Question: This is an output of my json data.
'''
[["Period","SOC","Control Signal","Charge/discharge"],
["00:00:00",60,0.01,0.01],
["00:01:00",58,0.01,0.01],
["00:02:00",56,0.01,0.01],
["00:03:00",55,0,0],
["00:04:00",54,0,0],
["00:05:00",53,-0.01,-0.01],
["00:30:00",53,-0.01,-0.01]]
'''
I'm passing this data...
'''
var table="holds my json data";
google.load("visualization", "1", {packages:["corechart"]});
google.setOnLoadCallback(drawChart);
function drawChart() {
var obj = jQuery.parseJSON(table);
var data = google.visualization.arrayToDataTable(obj)
var options = {
title: 'Charge Discharge Management',
curveType: 'function',
series: {0: {targetAxisIndex:0},
1:{targetAxisIndex:1},
},
'hAxis':{textPosition: 'none'}
};
var chart = new google.visualization.LineChart(document.getElementById('chart_div'));
chart.draw(data, options);
}
'''

As we can see in the image time difference between each time on h-axis is "1 minutes" but at the last it is "5"-"30" ....how to make it linear??
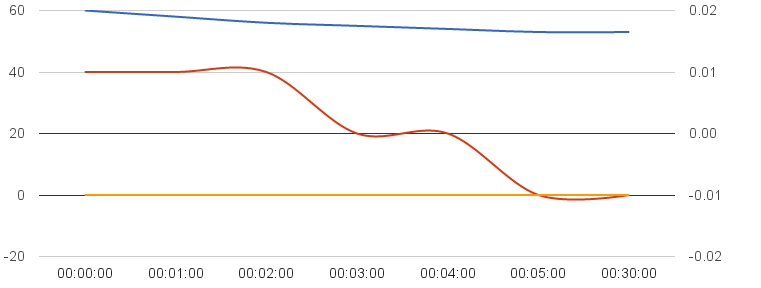
Answer: I have used the "timeofday" datatype to show what you want. I have tried and was able to do in this way.
<URL>
If link is not working please use this code:
'''
<html>
<head>
<script src="//code.jquery.com/jquery-1.11.0.min.js"></script>
<script type="text/javascript" src="https://www.google.com/jsapi"></script>
<script type="text/javascript">
// Load the Visualization API and the piechart package.
google.load('visualization', '1.0', {'packages':['corechart']});
// Set a callback to run when the Google Visualization API is loaded.
google.setOnLoadCallback(drawChart);
function drawChart() {
var data = [["00:00:00",60,0.01,0.01],
["00:01:00",58,0.01,0.01],
["00:02:00",56,0.01,0.01],
["00:03:00",55,0,0],
["00:04:00",54,0,0],
["00:05:00",53,-0.01,-0.01],
["00:30:00",53,-0.01,-0.01]];
for(var i=0; i<data.length; i++){
var temp1 = data[i][0].split(':');
for(var j=0; j<temp1.length; j++){
var temp2 = parseInt(temp1[j].replace(/^0/, ''),10);
temp1[j] = temp2;
}
temp1.push(0);
data[i][0] = temp1;
}
var dataTable = new google.visualization.DataTable();
dataTable.addColumn('timeofday', 'Period');
dataTable.addColumn('number', 'SOC');
dataTable.addColumn('number', 'Control Signal');
dataTable.addColumn('number', 'Charge/discharge');
dataTable.addRows(data);
var dataView = new google.visualization.DataView(dataTable);
var chart = new google.visualization.LineChart(document.getElementById('chart_div'));
var options = {
title: 'Charge Discharge Management',
curveType: 'function',
series: {0: {targetAxisIndex:0},
1: {targetAxisIndex:1},
}
};
chart.draw(dataView, options);
}
</script>
</head>
<body>
<div id="chart_div" style="height:300"></div>
</body>
</html>
'''